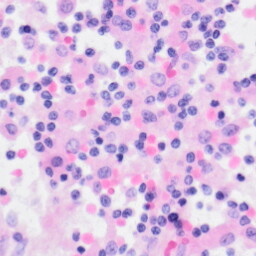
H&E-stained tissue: Kidney